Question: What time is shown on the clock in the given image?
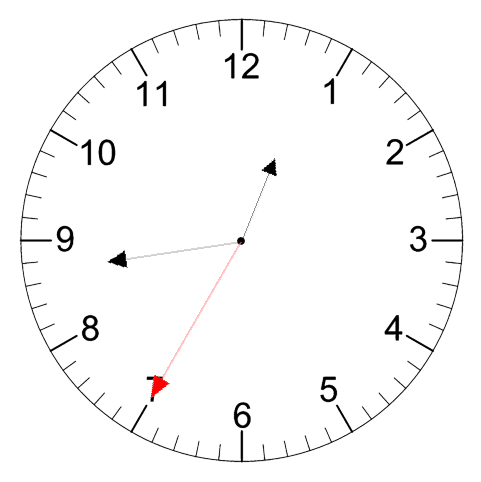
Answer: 12:43:35